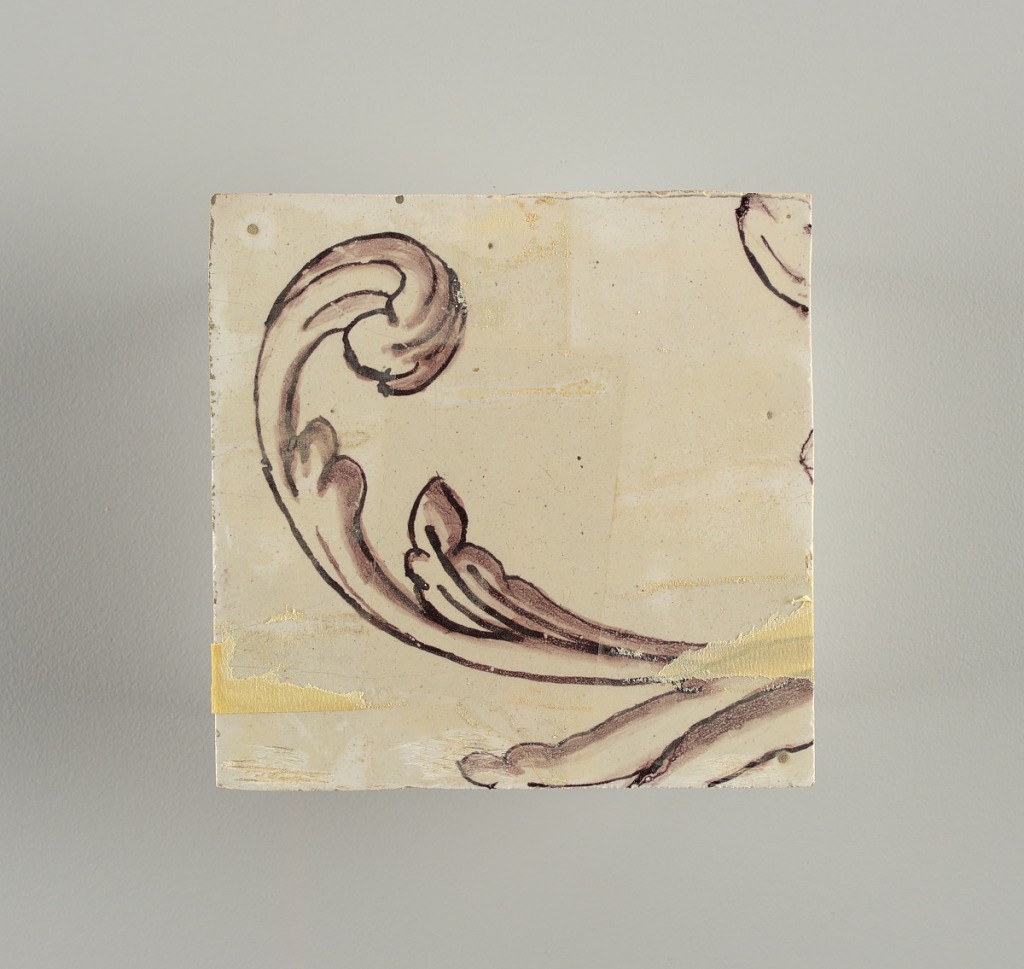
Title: Wall facing
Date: ca. 1725
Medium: tin-glazed earthenware, underglaze
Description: Two vertical rectangles, twenty-three tiles high.  A) Nine tiles wide at top; seven tiles wide at bottom.  B) Ten and one-half tiles wide.

Arabesque design of foliage.  A) with centered figure of Justice under a canopy.  B) with centered urn.